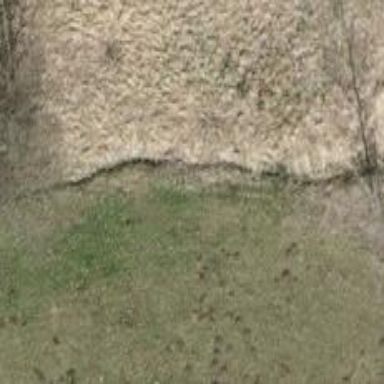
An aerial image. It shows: Ditch in the surroundings.